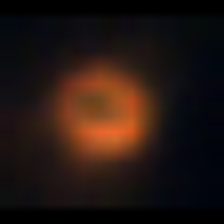
Taxon: NanoPlankton
Group: Other